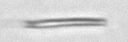
Label: fiber